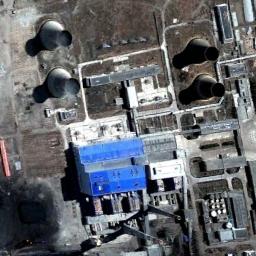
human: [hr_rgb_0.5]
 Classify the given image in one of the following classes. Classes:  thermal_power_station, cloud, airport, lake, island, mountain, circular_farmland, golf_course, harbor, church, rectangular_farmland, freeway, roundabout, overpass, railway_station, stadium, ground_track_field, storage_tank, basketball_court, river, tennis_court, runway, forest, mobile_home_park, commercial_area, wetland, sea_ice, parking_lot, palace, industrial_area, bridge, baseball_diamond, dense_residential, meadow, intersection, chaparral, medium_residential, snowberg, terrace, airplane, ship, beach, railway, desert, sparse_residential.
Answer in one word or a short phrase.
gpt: thermal_power_station